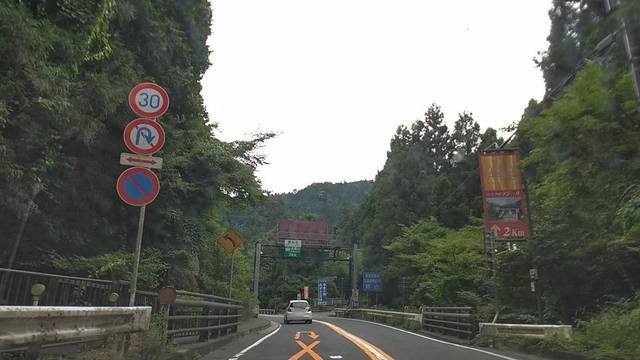
Region: Japan
Coordinates: 35.618, 139.24